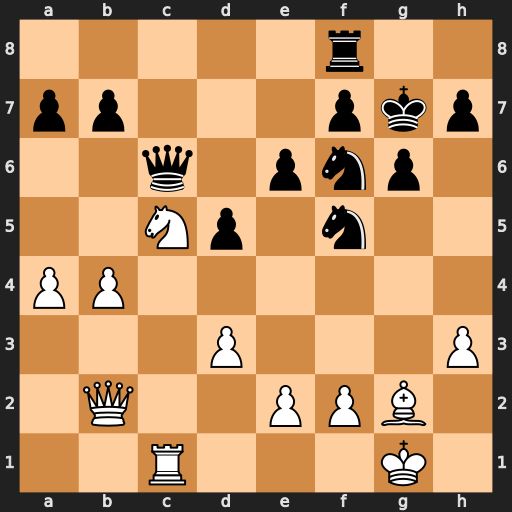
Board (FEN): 5r2/pp3pkp/2q1pnp1/2Np1n2/PP6/3P3P/1Q2PPB1/2R3K1
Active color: w
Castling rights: -
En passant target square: -
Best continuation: Ne4 Qxc1+ Qxc1